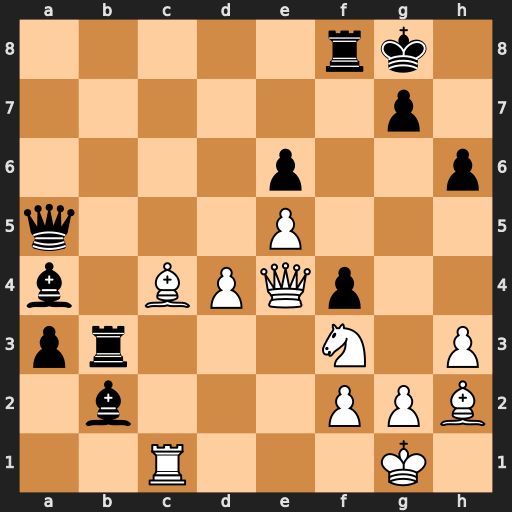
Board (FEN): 5rk1/6p1/4p2p/q3P3/b1BPQp2/pr3N1P/1b3PPB/2R3K1
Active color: w
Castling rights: -
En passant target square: -
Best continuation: Bxe6+ Kh8 Nh4 Be8 Rc8 Rb6 Rxe8